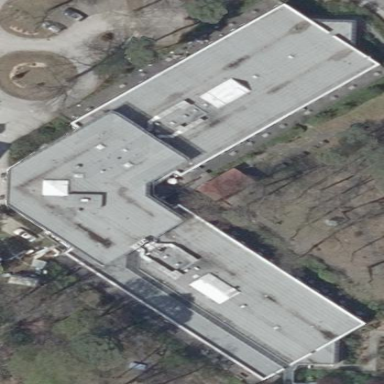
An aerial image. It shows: Hospital building.